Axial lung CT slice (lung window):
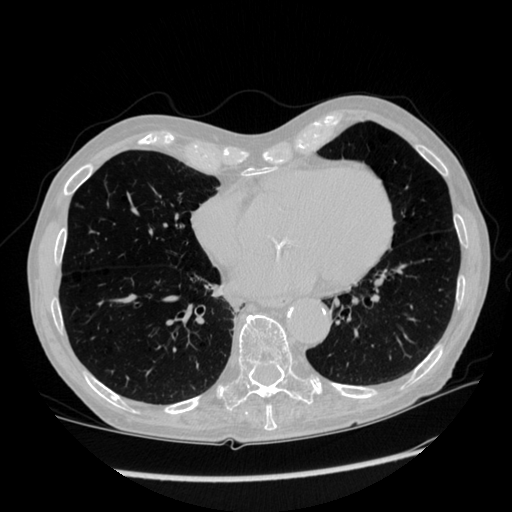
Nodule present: no